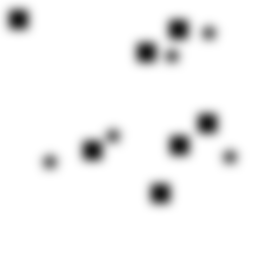
Squares: 7
Triangles: 0
Stars: 5
Total shapes: 12